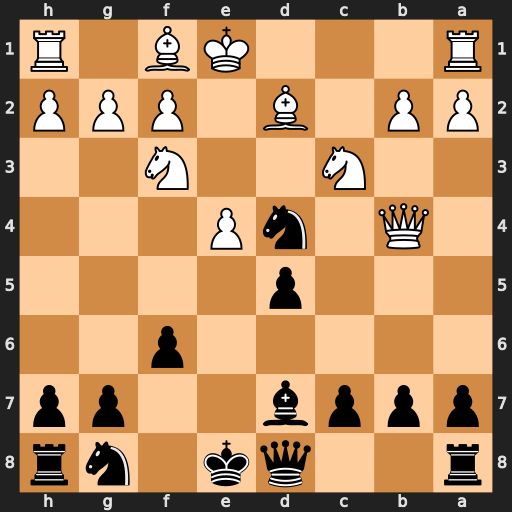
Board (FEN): r2qk1nr/pppb2pp/5p2/3p4/1Q1nP3/2N2N2/PP1B1PPP/R3KB1R
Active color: b
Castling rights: KQkq
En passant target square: -
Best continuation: Nc2+ Kd1 Nxb4